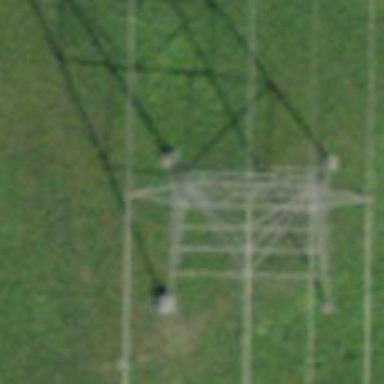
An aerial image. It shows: Towering power structure.